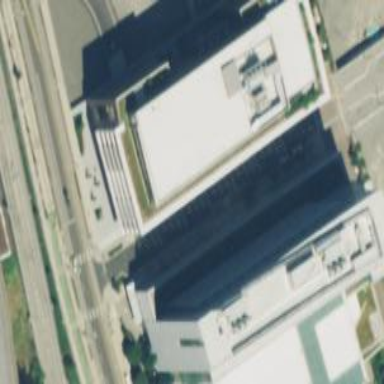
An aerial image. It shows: College building.